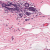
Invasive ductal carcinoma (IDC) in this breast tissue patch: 0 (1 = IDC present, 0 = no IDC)